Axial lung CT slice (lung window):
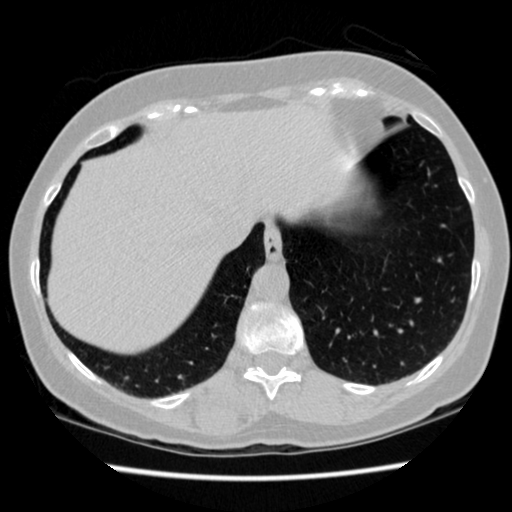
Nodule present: no